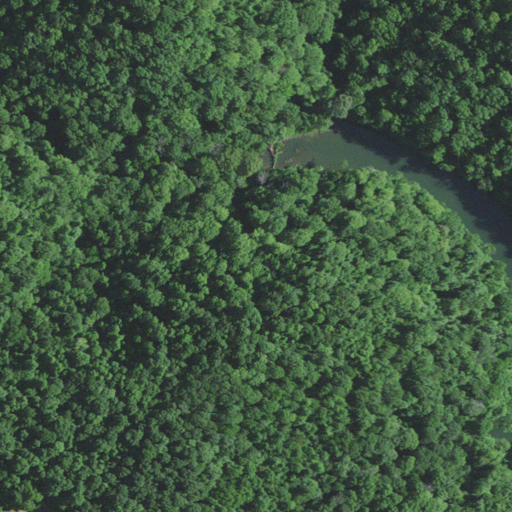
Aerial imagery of valley in Kentucky named Lucky Hollow containing deciduous forest, open water, grassland, and pasture